Field crop: maize
Growth stage: 1
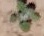
Species: chenopodium